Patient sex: F
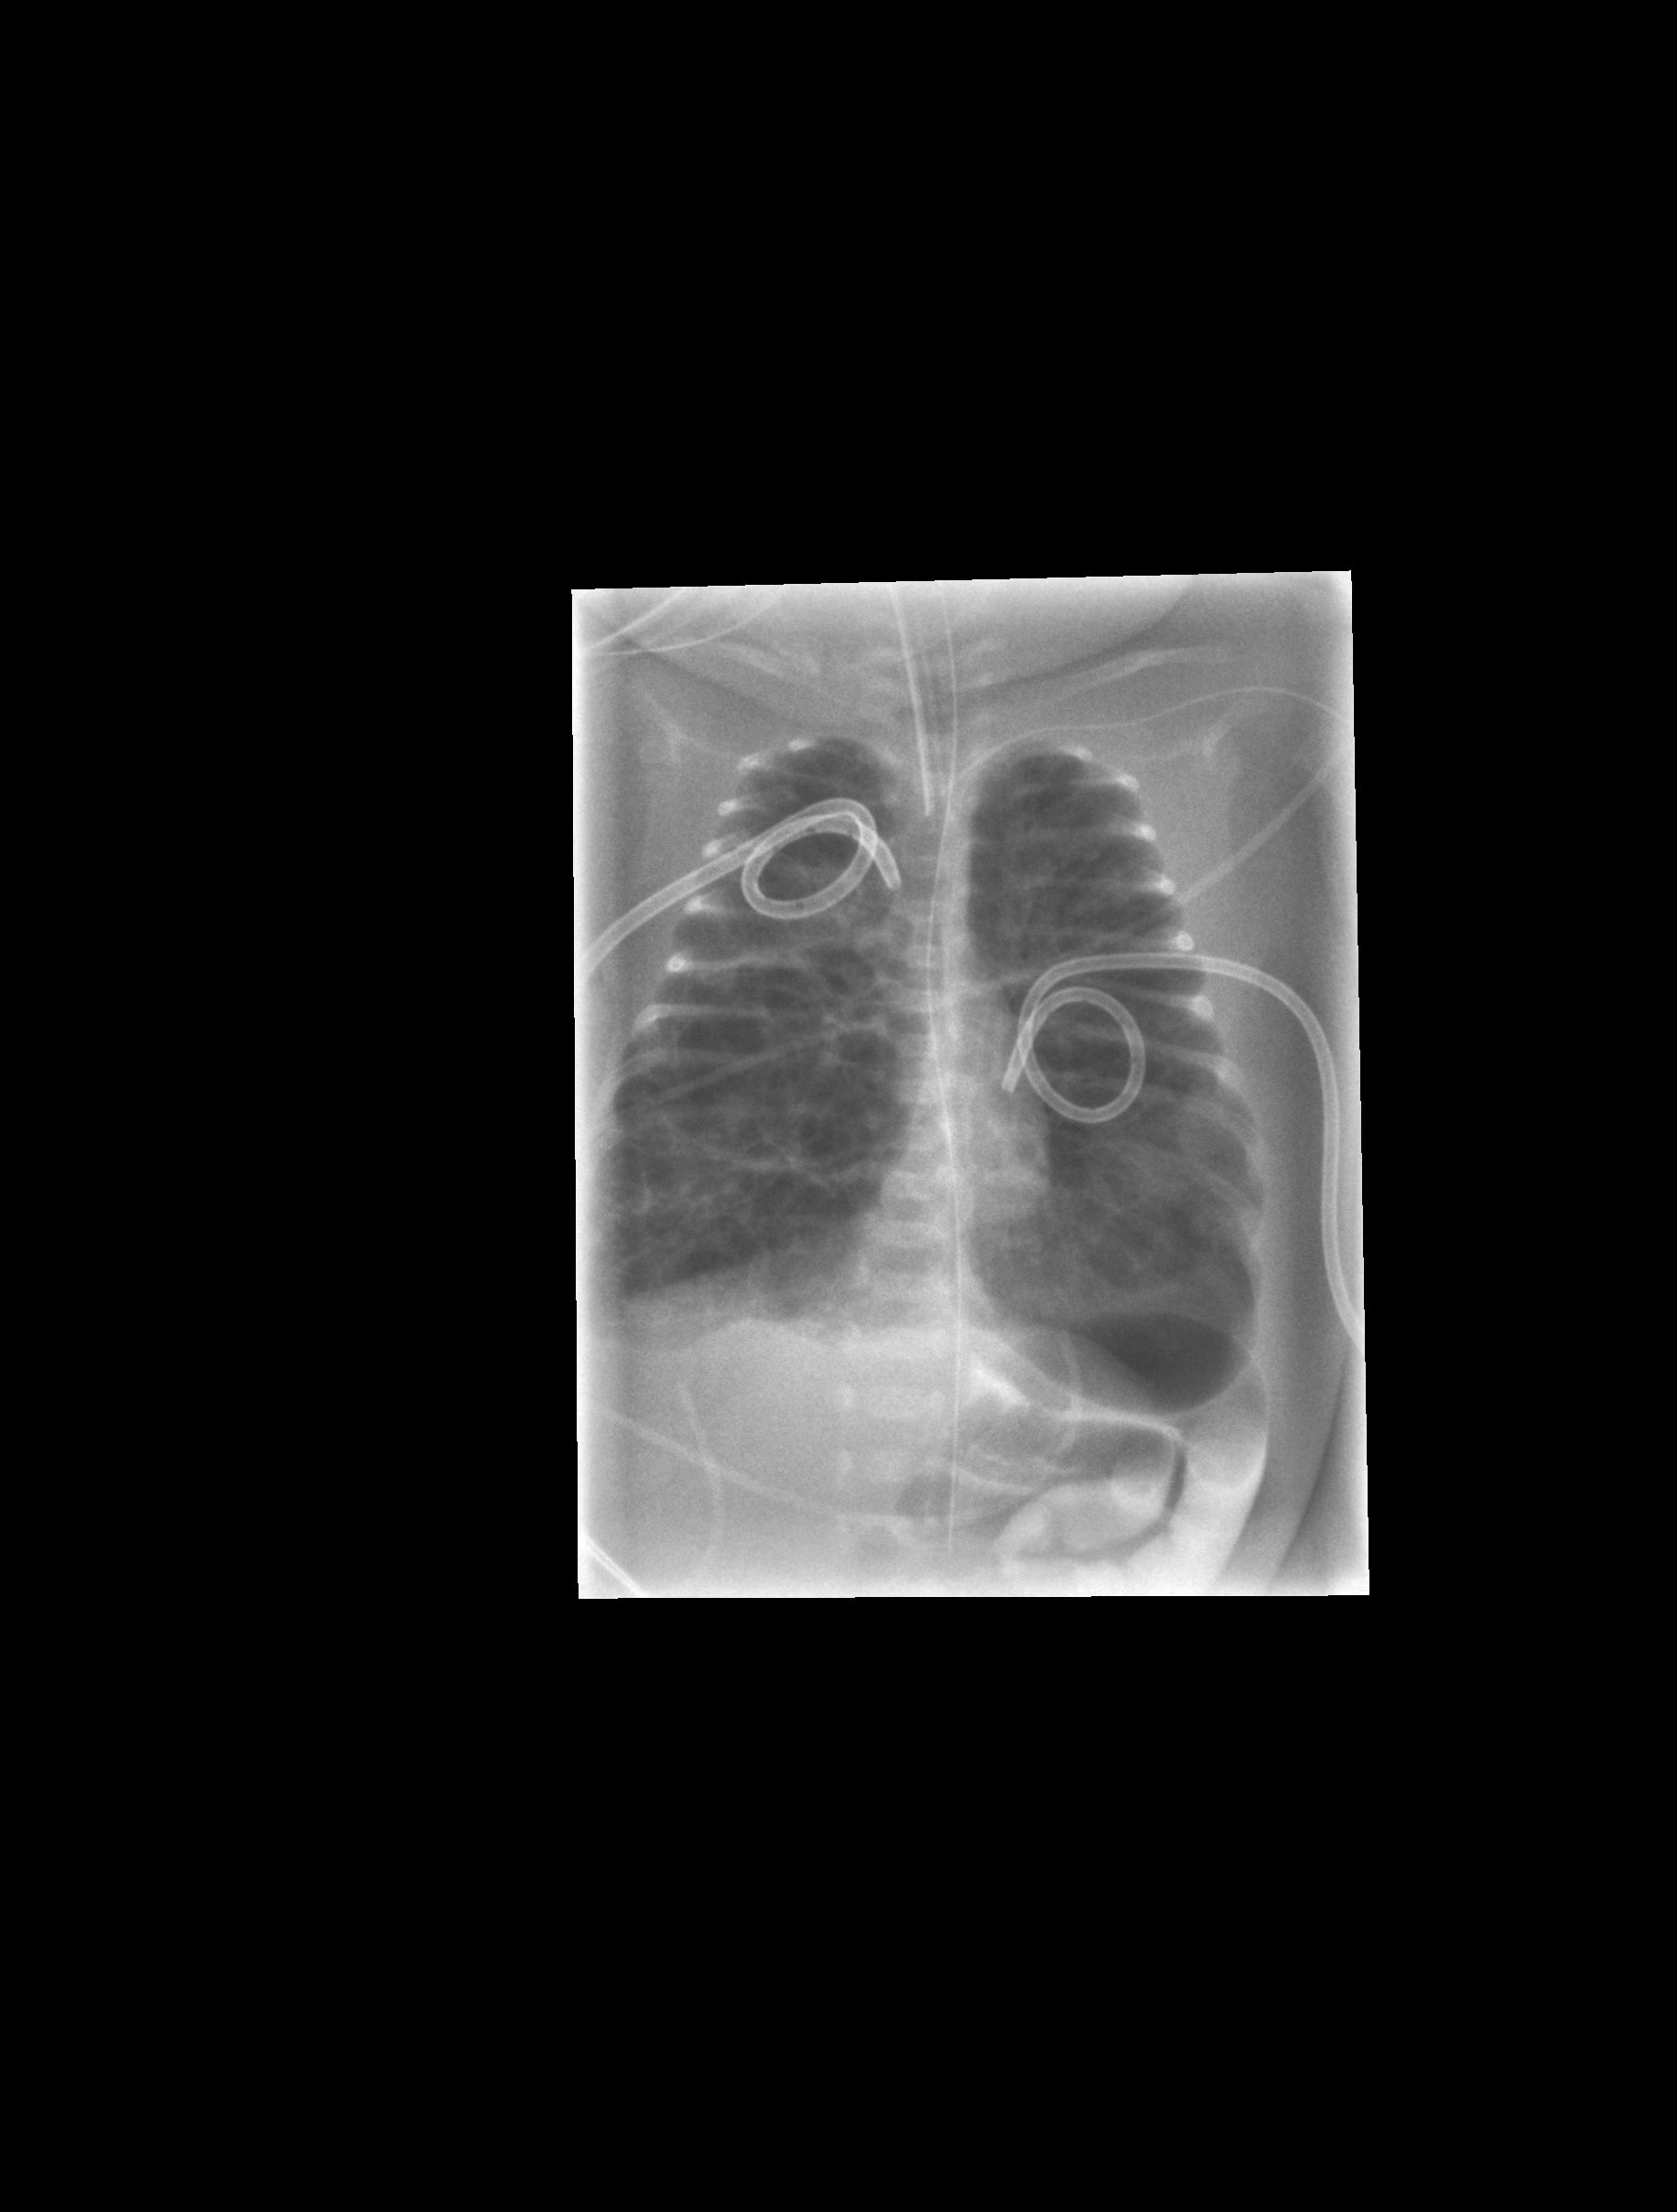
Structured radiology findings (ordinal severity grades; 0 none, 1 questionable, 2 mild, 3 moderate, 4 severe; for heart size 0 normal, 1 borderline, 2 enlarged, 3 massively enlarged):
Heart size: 0
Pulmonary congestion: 0
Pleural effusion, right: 1
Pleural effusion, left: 0
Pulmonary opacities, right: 2
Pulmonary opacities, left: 1
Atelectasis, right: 2
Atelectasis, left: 2